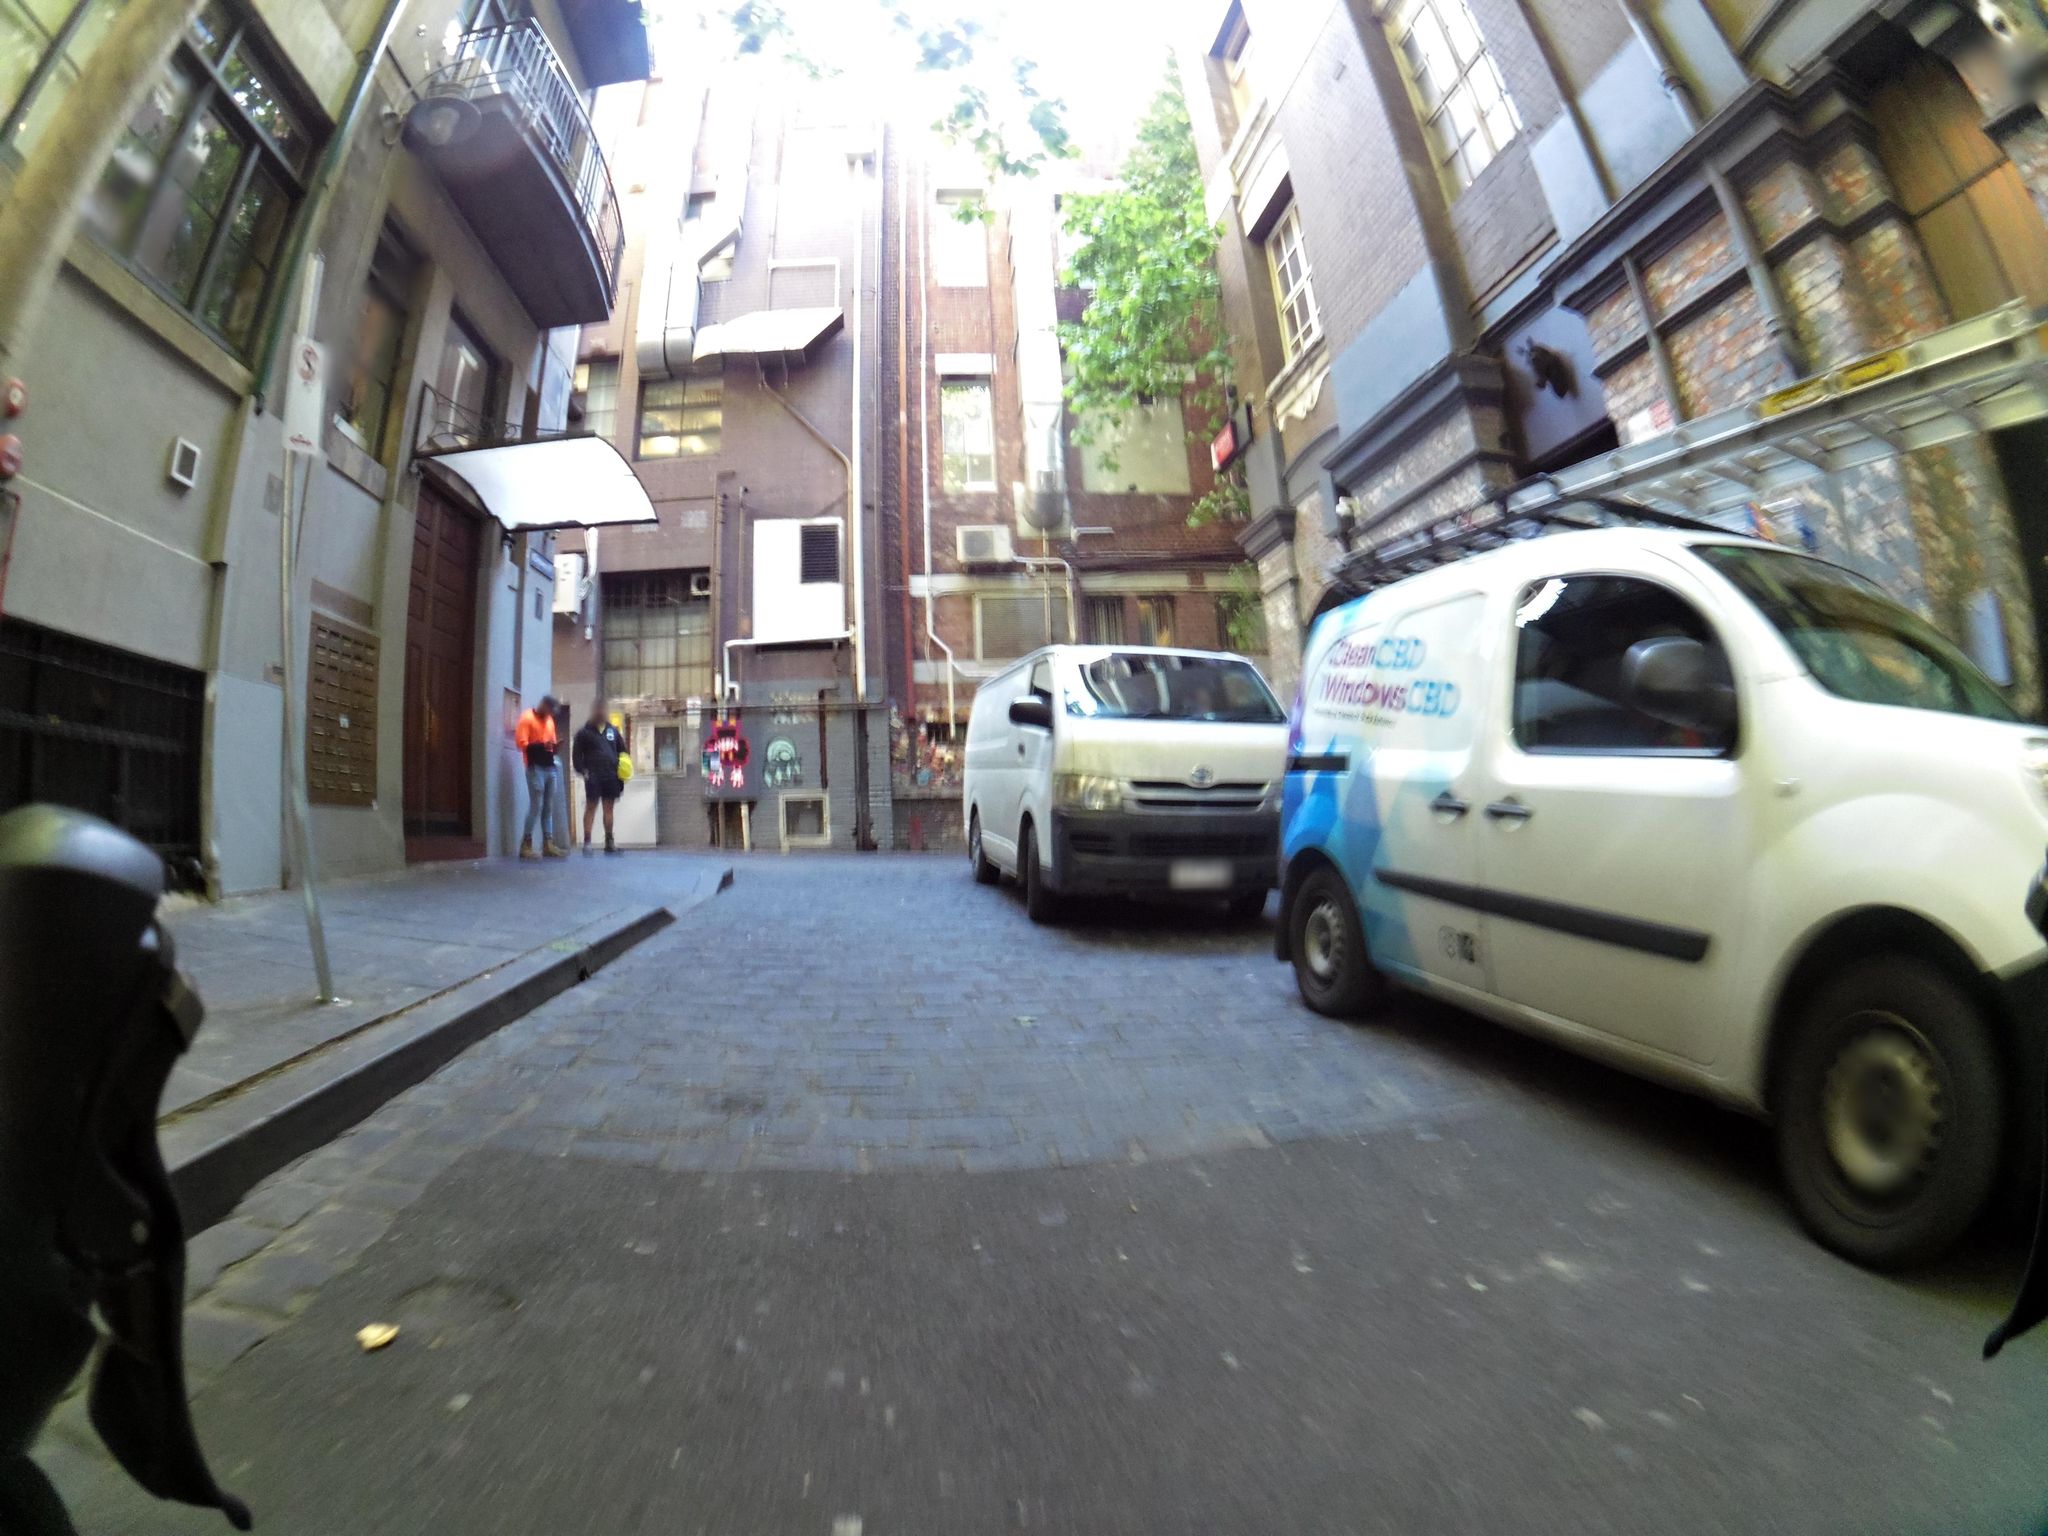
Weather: clear
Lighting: day
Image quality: good
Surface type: walking surface
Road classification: footway, corridor, service
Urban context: urban centre
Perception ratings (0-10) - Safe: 4.68, Lively: 8.97, Beautiful: 2.93, Boring: 2.03, Depressing: 5.37, Wealthy: 7.47